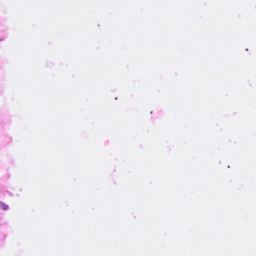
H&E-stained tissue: Breast